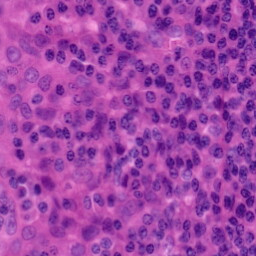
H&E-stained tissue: Tonsil